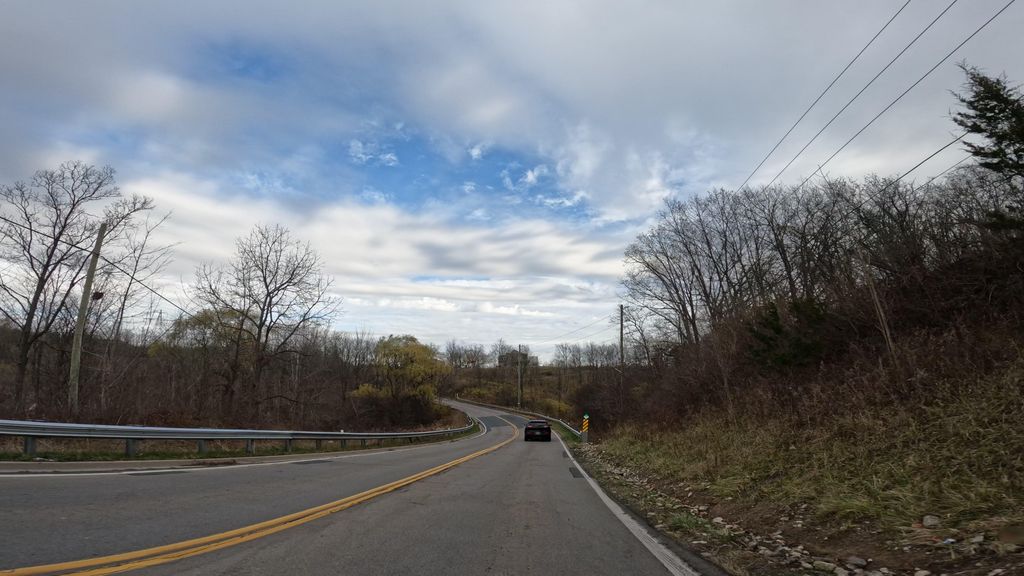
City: hamilton